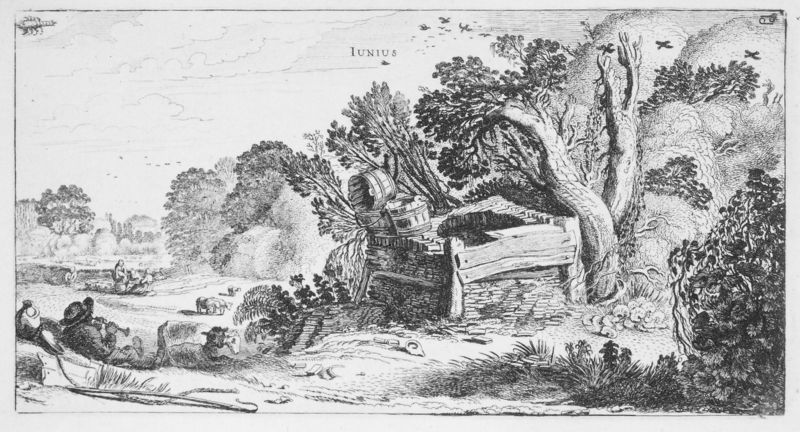
Titel: Die zwölf Monate mit Sternzeichen II
Künstler: Jan van de Velde
Schlagwörter: baum, mann, bäume, hell, zeichnung, tiere, wiese, vögel, hütte, brunnen, sommer, herde, rast, ruine, stall, eimer, schafe, hirte, ziegen, juni, schalmei